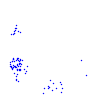
Particle: proton